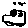
Label: car